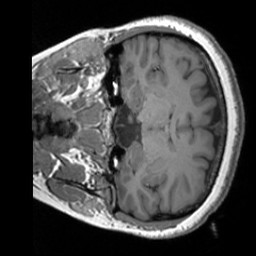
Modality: T1w
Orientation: coronal
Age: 45
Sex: female
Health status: healthy